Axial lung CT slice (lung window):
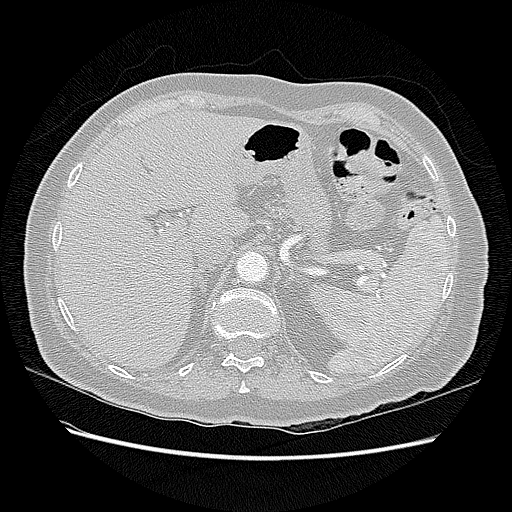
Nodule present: no